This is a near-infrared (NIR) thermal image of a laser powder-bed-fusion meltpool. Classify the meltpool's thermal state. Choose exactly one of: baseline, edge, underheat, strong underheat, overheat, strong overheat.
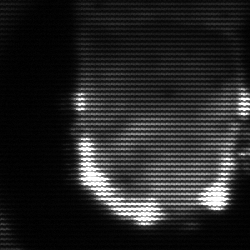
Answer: baseline